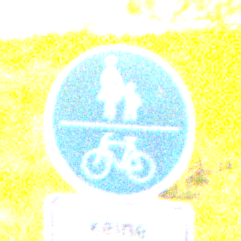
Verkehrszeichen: GemeinsamerGehUndRadweg
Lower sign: HinweisDurchVerbaleAngabe4
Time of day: Night
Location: Outdoor (Suburban)
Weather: PartlyCloudy
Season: NotSpecified
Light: Artificial